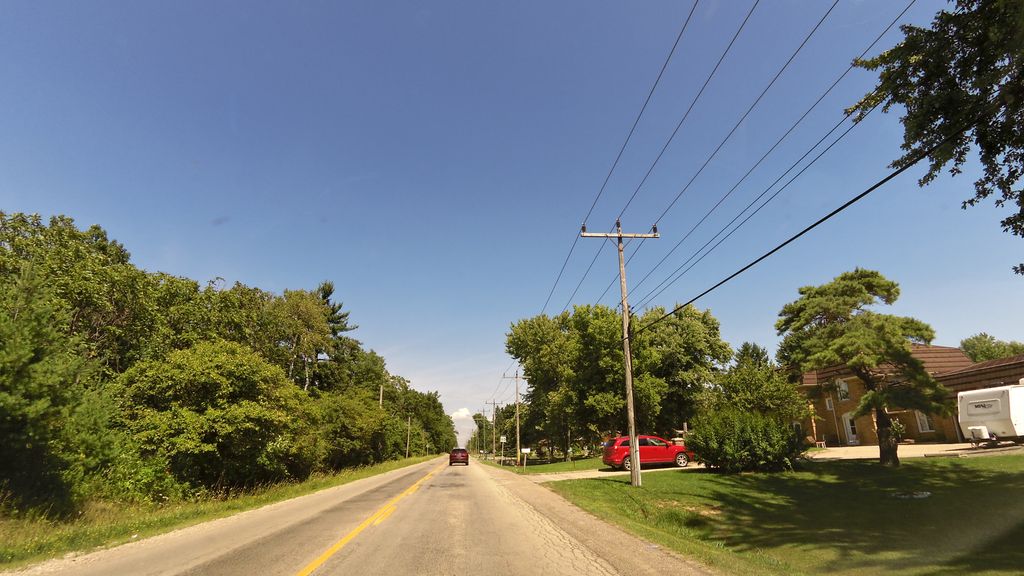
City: hamilton